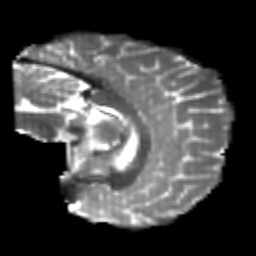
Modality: T2w
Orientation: sagittal
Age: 24
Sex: male
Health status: healthy
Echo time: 0.074 s